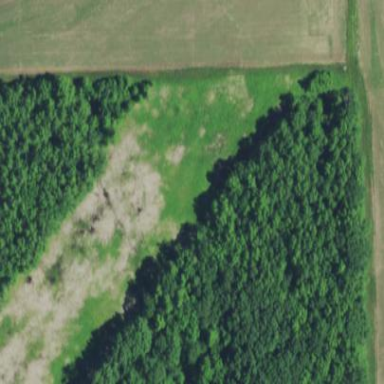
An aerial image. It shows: Deciduous broadleaved woodland.